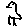
Label: bird